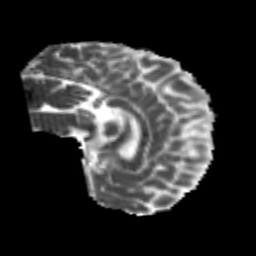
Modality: MD
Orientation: sagittal
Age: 25
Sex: male
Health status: healthy
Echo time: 0.074 s